Question: Count the number of objects in the diagram.
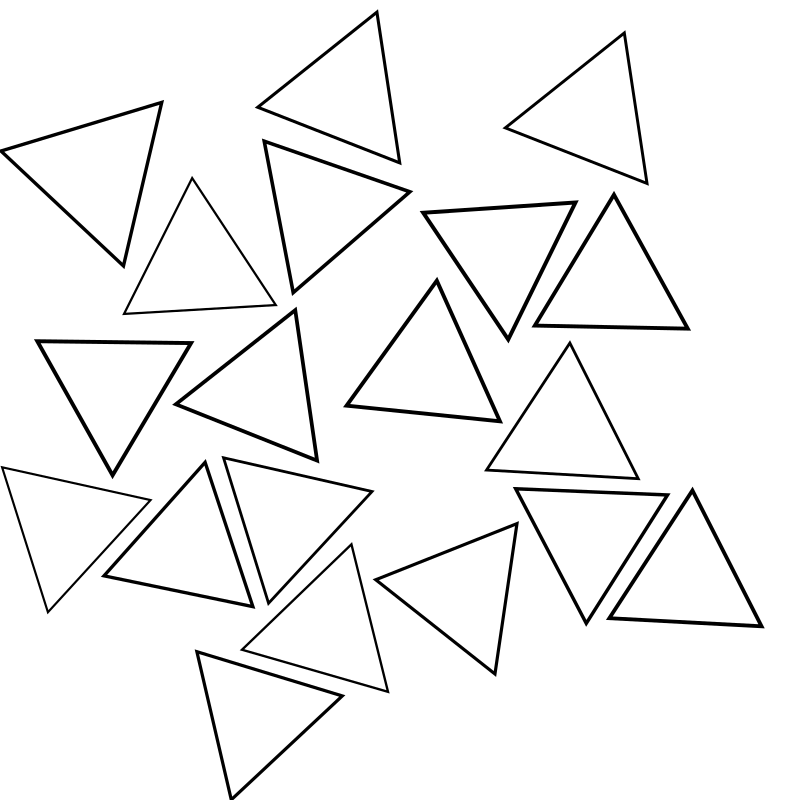
Answer: 19